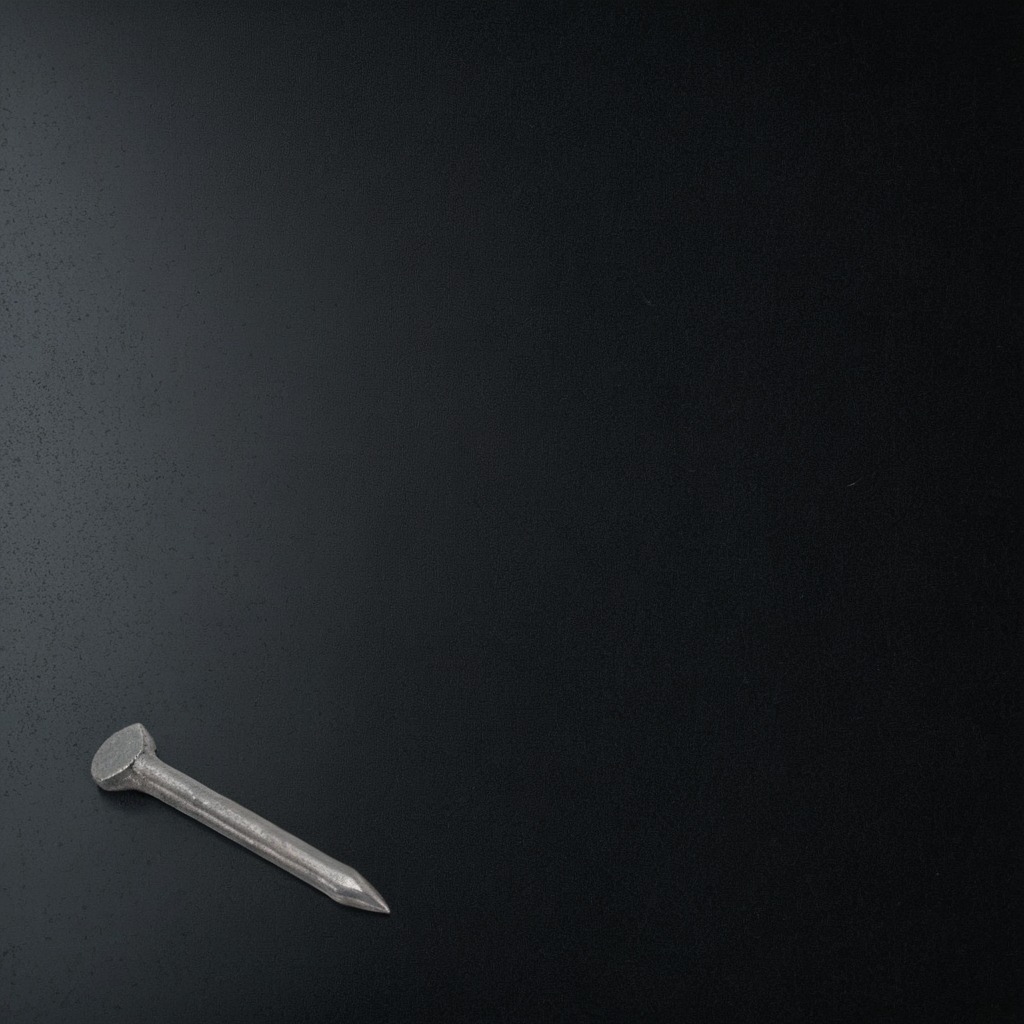
A iron nail lies on the clean granite tabletop.